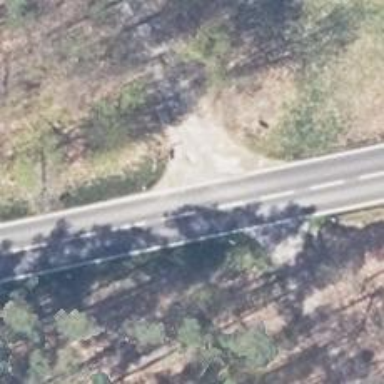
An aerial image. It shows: Emergency access point on the road.